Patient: sex F, age 65
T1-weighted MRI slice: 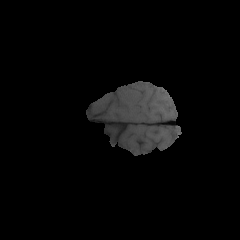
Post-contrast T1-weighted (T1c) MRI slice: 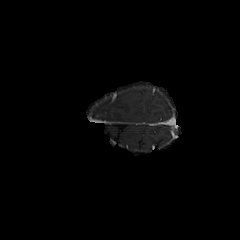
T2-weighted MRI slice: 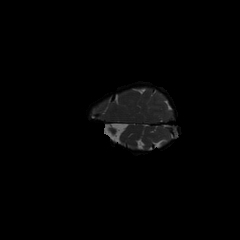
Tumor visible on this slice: no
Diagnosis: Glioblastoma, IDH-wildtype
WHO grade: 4